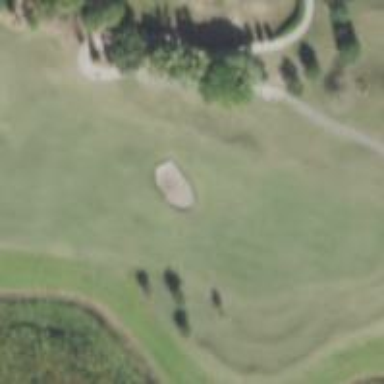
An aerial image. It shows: View of golf hole.